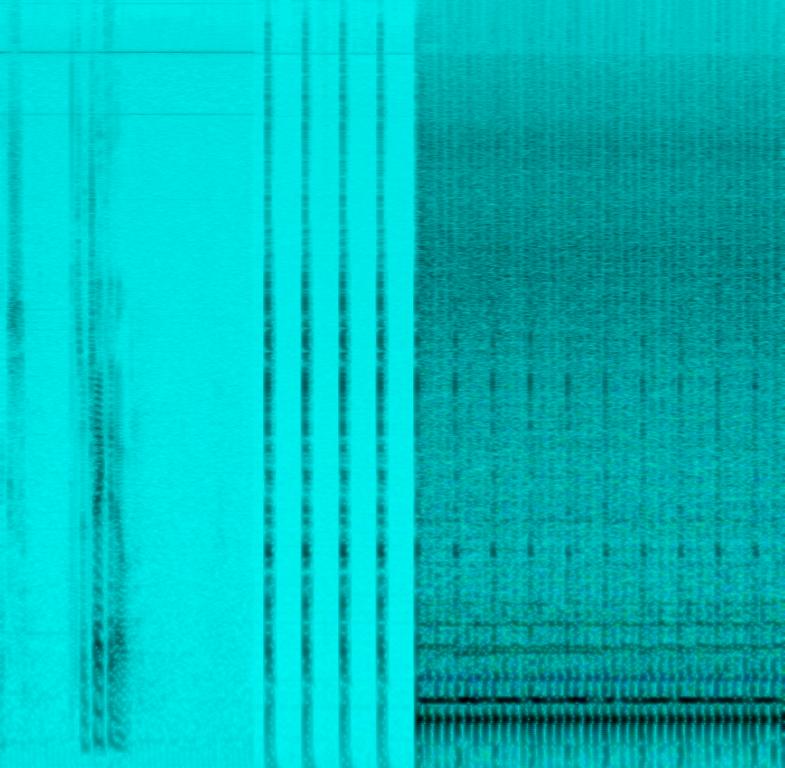
This is a drum lesson recording. A double stroke roll pattern is being performed on the snare drum of an acoustic drum kit. A metronome click can be heard in the background.